Interaction volume radius: 5 \u00c5
Interaction volume height: 10 \u00c5
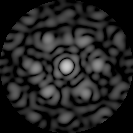
Disorder parameter: 0.5617